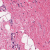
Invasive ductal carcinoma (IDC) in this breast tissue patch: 0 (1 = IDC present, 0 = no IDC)